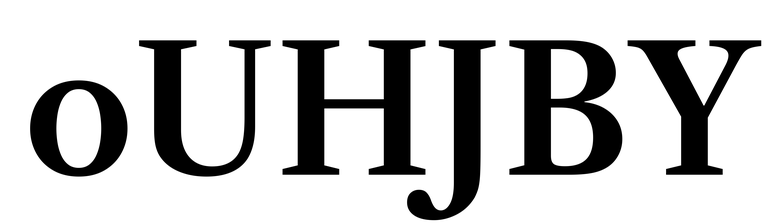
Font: LibreCaslonText_SemiBold